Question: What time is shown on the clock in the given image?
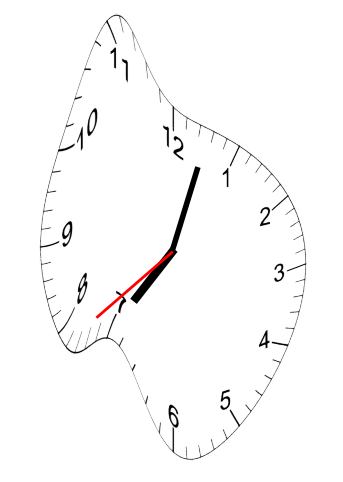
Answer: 07:02:38